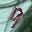
Label: 9